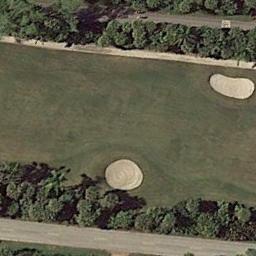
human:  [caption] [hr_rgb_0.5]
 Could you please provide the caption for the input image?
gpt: There are more than a dozen bunkers and winding paths in this area .

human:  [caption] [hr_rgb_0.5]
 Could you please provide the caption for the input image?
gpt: Many trees are near the golf course .

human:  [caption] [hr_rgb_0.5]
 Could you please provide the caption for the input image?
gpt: The golf course has a fairway, Some barrier trees and two sandpits and some barrier trees are on both sides of the fairway .

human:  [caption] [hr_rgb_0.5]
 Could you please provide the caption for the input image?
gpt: There are a few bunkers and a few paths on the large green lawn on the golf course and many trees .

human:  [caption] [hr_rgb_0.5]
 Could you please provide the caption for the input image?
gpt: There are two bunkers and some trees on the golf course .